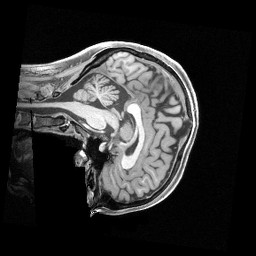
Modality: T1w
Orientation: sagittal
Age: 23
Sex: female
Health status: healthy
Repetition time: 2.4 s
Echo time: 0.00222 s